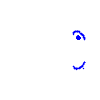
Particle: electron